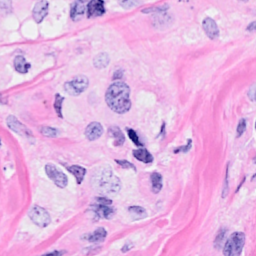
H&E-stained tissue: Breast